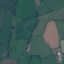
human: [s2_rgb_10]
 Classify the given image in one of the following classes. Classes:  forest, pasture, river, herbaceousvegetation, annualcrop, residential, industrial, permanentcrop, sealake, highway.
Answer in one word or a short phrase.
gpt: Pasture